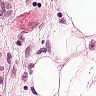
Metastatic tissue present: yes